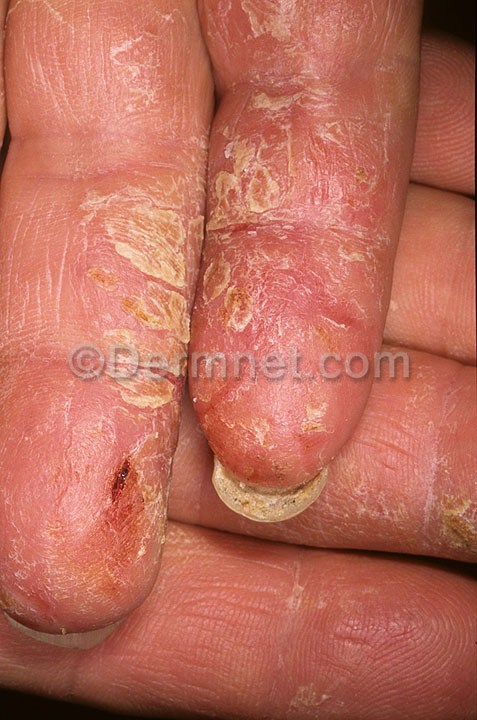
Disease: Eczema Photos